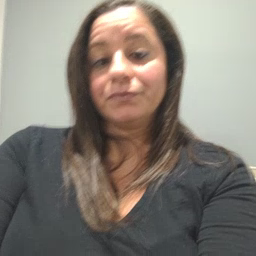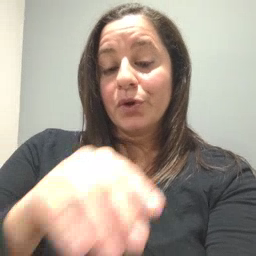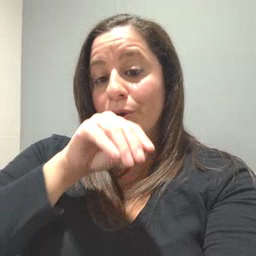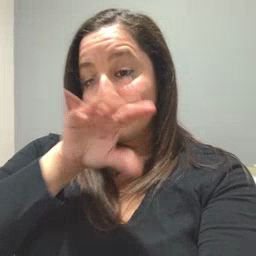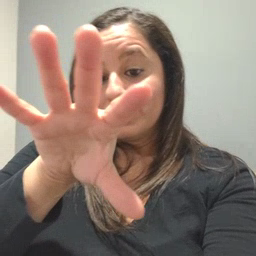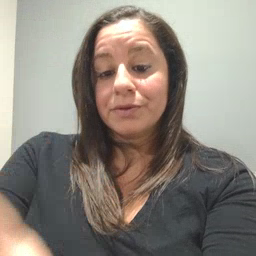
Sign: blow